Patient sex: M
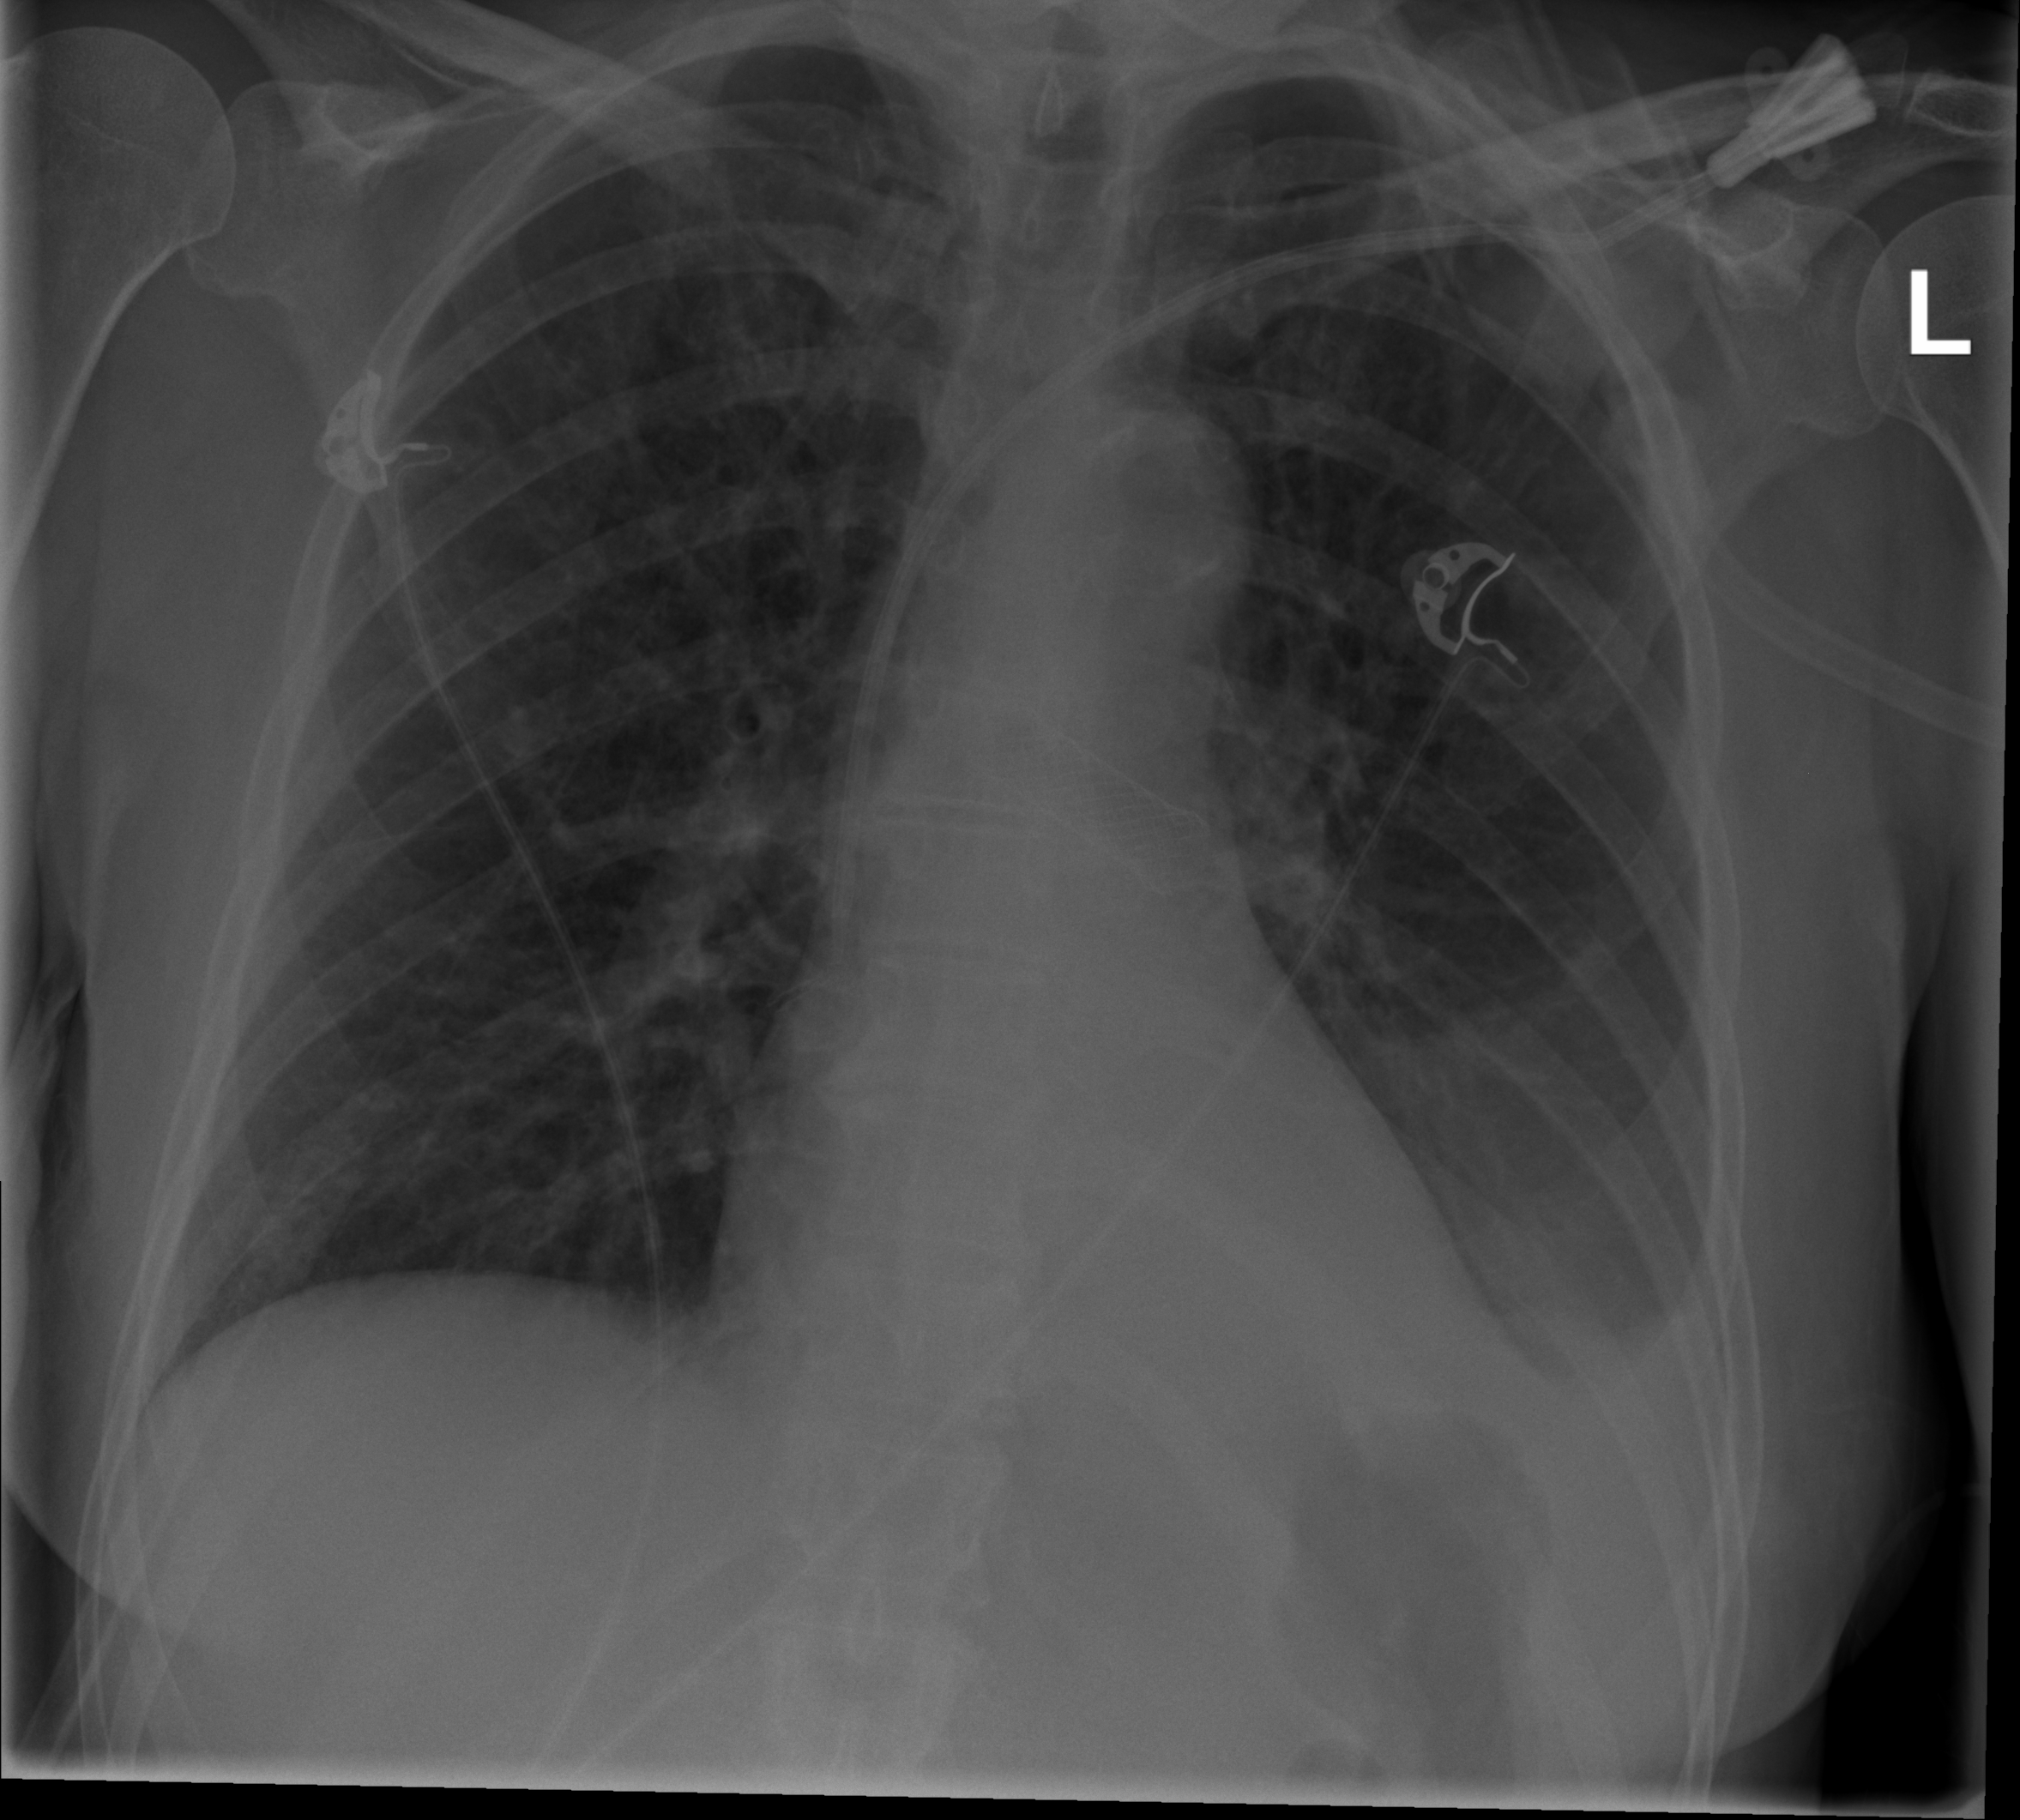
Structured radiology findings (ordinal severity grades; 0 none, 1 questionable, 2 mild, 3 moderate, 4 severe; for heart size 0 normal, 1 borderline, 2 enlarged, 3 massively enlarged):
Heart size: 0
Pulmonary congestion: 0
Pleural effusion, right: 0
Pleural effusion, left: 2
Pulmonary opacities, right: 0
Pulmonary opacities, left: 0
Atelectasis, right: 0
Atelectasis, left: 2